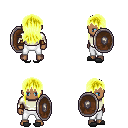
a pixel art fantasy rpg character, male body template, human, dark skin, white long-sleeve shirt, white pants, gold unkempt hairstyle, leather bracers, gray slippers, shield, four views (front, back, left, right), 2x2 character sprite sheet, small pixel art, hard edges, no anti-aliasing